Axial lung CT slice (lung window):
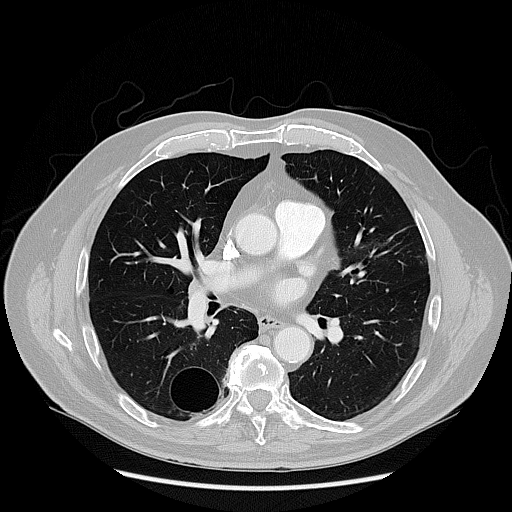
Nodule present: no